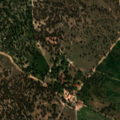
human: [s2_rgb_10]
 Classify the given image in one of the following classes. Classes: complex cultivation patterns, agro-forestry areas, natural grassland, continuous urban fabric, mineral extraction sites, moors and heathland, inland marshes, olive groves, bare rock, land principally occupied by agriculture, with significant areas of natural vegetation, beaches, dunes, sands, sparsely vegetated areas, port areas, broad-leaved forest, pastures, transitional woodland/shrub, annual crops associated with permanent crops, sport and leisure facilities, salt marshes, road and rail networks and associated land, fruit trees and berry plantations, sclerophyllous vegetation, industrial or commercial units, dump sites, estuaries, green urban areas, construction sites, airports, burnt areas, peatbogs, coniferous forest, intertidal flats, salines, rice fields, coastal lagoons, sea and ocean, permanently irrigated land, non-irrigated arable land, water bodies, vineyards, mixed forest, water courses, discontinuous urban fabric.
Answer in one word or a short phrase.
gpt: non-irrigated arable land, agro-forestry areas, broad-leaved forest